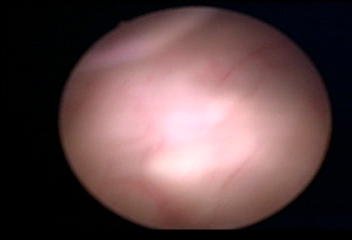
Modality: WLC
Class: Normal mucosa
Bladder cancer association: No